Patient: sex M, age 47
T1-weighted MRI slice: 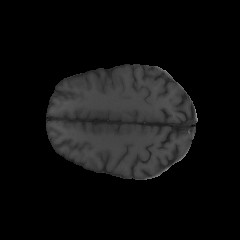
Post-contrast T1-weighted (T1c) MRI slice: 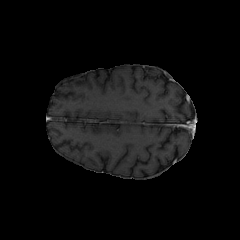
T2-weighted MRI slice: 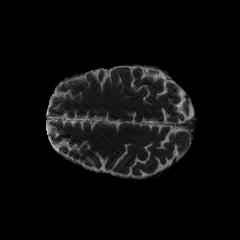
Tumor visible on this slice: no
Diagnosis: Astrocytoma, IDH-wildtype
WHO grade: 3